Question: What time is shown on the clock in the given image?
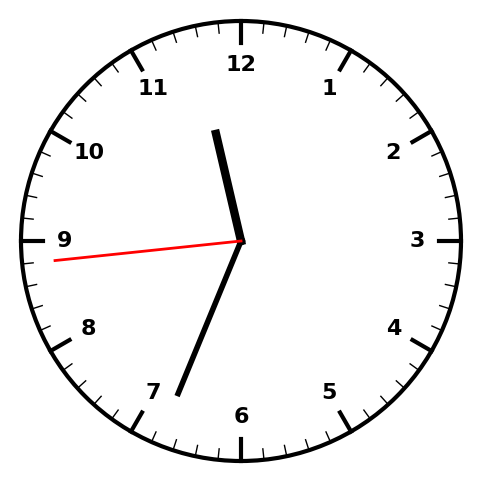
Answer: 11:33:44